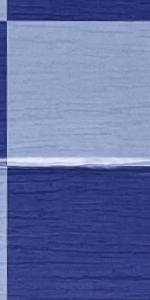
Label: Empty